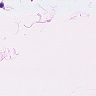
Metastatic tissue present: no